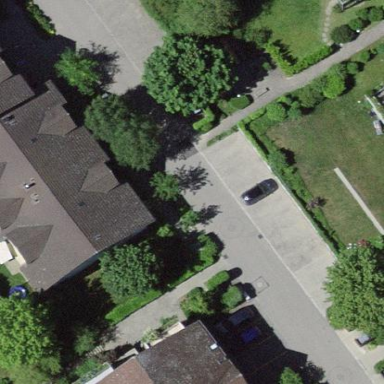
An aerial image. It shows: Gabled roof on residential building.